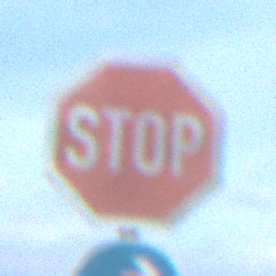
Verkehrszeichen: Stop
Zusatzzeichen unten: VorgeschriebeneFahrtrichtungRechts
Umgebung: Outdoor, Nature
Tageszeit: MorningAfternoon
Wetter: PartlyCloudy
Licht: Natural
Jahreszeit: NotSpecified
Kontrast: MediumContrast